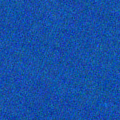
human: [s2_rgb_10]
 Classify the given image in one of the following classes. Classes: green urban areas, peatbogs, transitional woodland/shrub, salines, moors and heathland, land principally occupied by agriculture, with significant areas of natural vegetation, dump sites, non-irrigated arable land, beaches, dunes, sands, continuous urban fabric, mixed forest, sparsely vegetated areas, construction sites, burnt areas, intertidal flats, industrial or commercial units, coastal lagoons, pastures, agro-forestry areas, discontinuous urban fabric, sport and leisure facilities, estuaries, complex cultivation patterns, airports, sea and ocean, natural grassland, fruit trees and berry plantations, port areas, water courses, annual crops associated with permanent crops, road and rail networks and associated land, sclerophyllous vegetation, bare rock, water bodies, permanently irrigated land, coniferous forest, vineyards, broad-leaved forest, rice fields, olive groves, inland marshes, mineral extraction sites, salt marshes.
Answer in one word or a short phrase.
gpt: sea and ocean